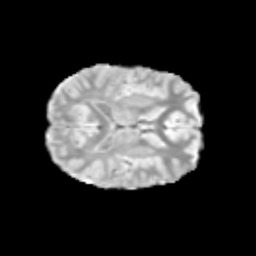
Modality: T2w
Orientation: axial
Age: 12
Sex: male
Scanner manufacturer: siemens
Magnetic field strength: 3 T
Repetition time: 3.8 s
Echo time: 0.07 s